Field crop: maize
Growth stage: 1
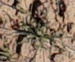
Species: lolium